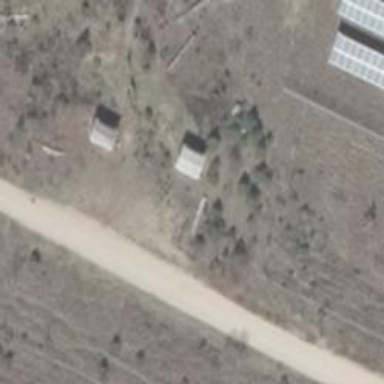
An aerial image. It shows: Picnic shelter providing place for individuals to seek refuge.